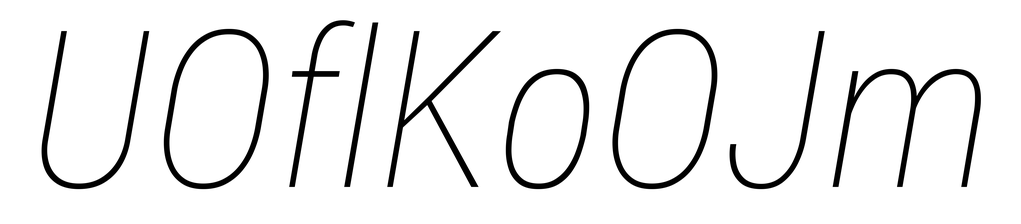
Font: Roboto-Italic_Condensed_Thin_Italic